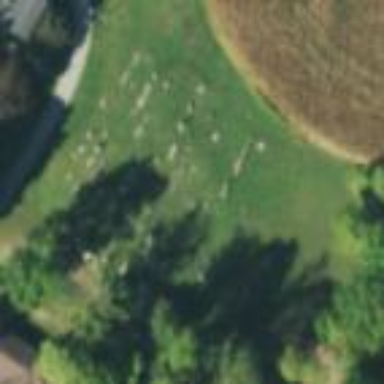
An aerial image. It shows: Graveyard.